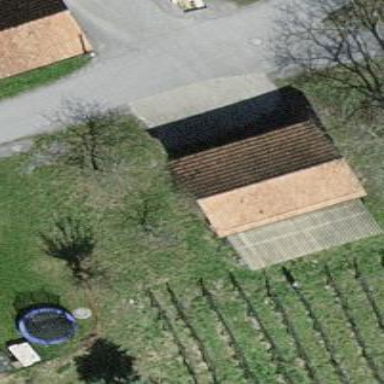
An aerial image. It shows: Shed.